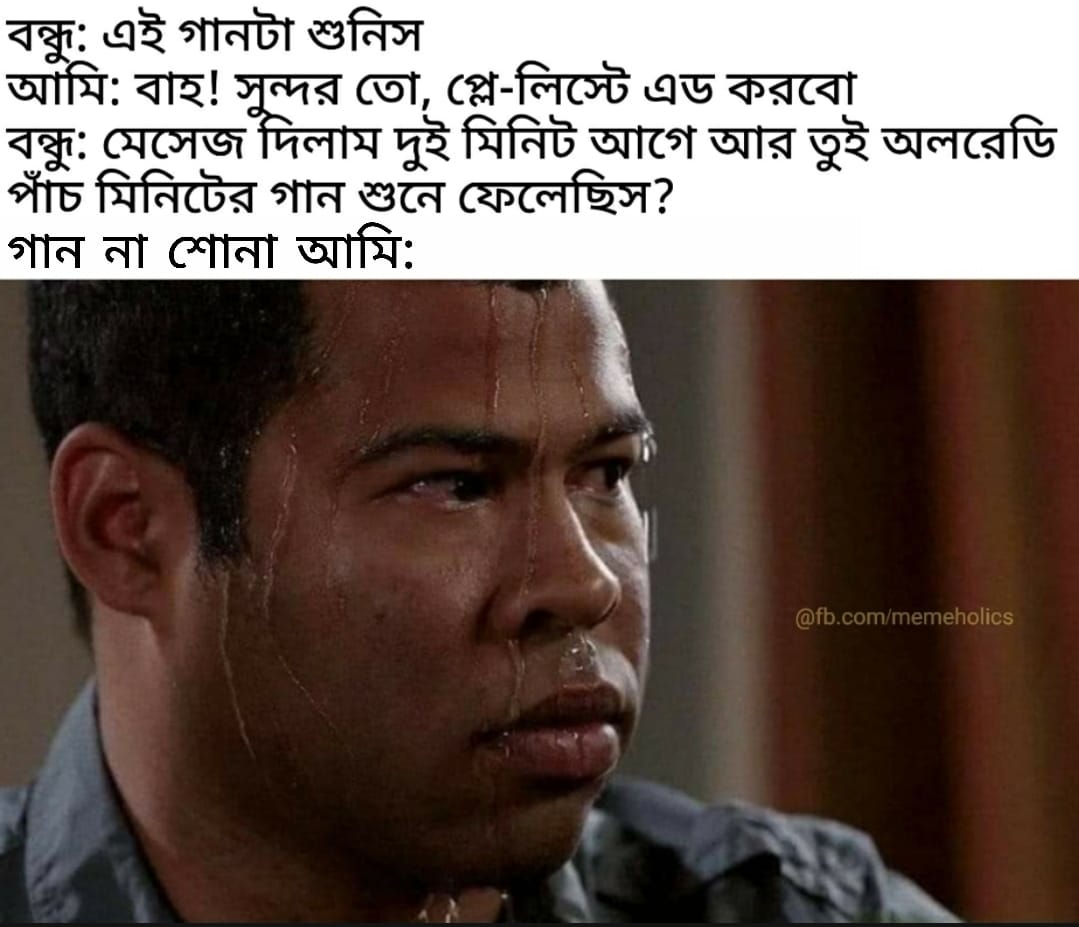
Caption: বন্ধু:  এই গানটা শুনিস   আমি:  বাহ ! সুন্দর তো , প্লে-লিস্টে এড করবো    বন্ধু: মেসেজ দিলাম দুই মিনিট আগে আর তুই অলরেডি পাঁচ মিনিটের গান শুনে ফেলছিস ?      গান না শোনা আমি:
Label: non-hate